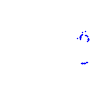
Particle: proton